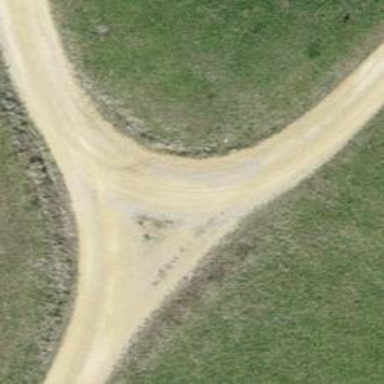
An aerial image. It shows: Compacted track road with grade3 tracktype.